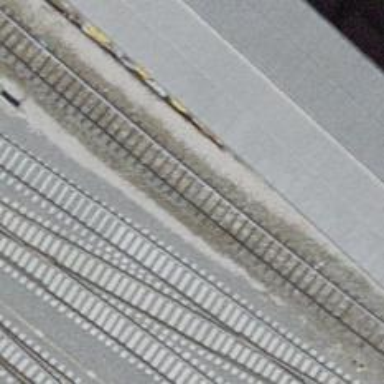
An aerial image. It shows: Railway yard with one track in service.